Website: bh-photo
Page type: customer-info-address
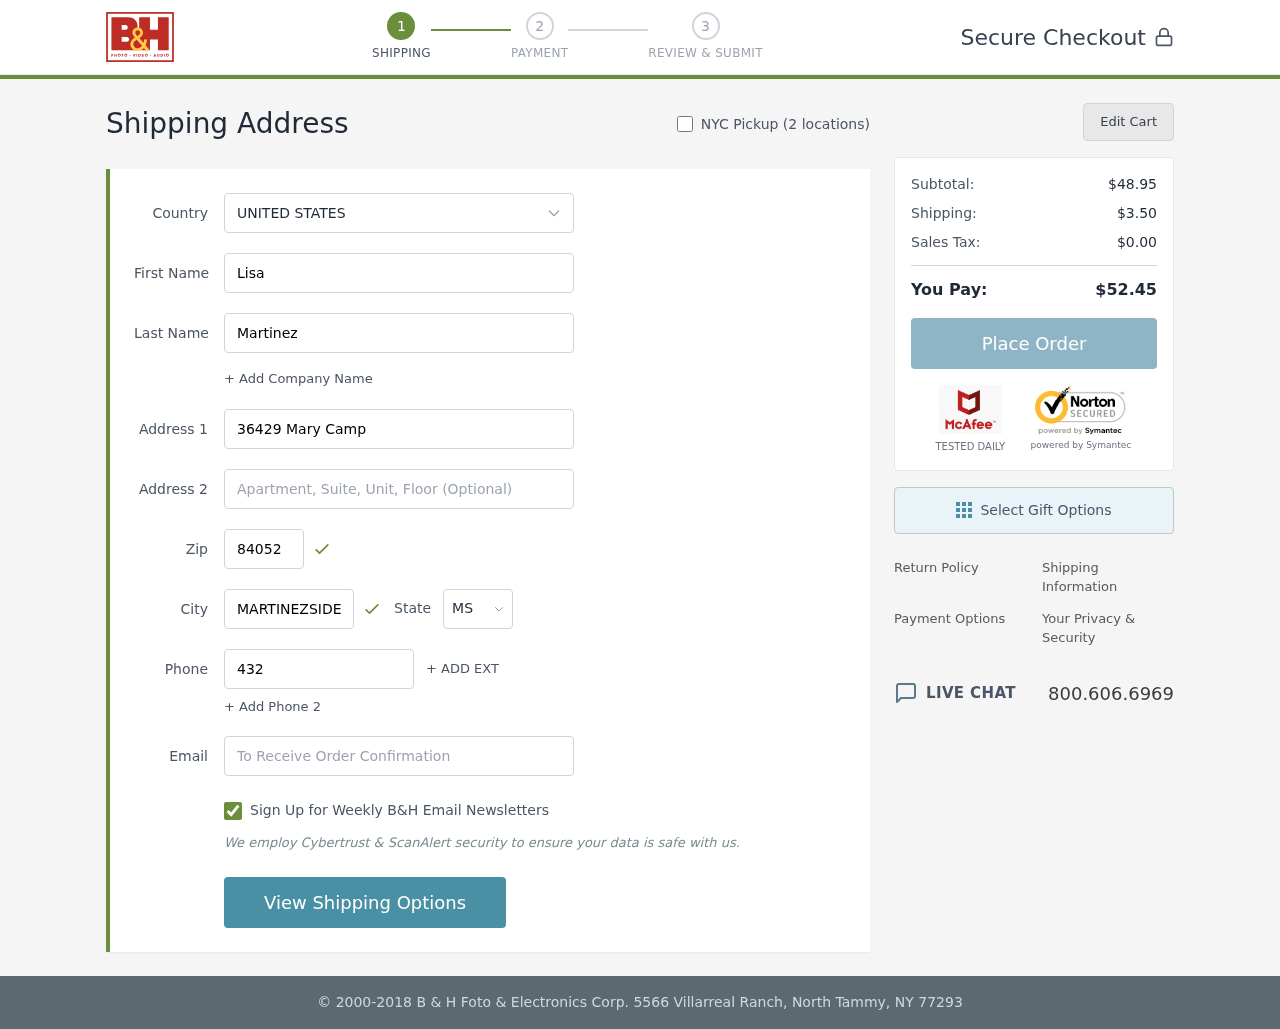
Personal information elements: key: PII_CITY
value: Martinezside
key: PII_COUNTRY
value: United States
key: PII_EMAIL
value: lmartinez@yahoo.com
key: PII_FIRSTNAME
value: Lisa
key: PII_LASTNAME
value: Martinez
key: PII_PHONE
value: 4324916372
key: PII_POSTCODE
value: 84052
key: PII_STATE_ABBR
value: MS
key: PII_STREET
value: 36429 Mary Camp
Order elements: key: ORDER_SUBTOTAL
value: $48.95
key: ORDER_SHIPPING_COST
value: $3.50
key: ORDER_TAX
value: $0.00
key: ORDER_TOTAL
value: $52.45